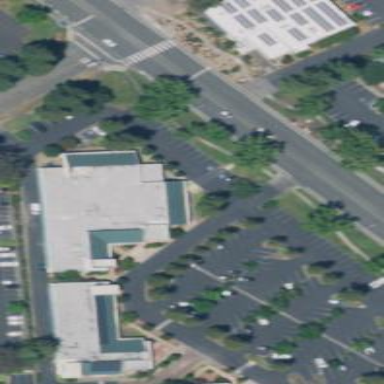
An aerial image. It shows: Commercial building.